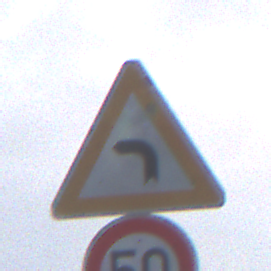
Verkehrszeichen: KurveLinks
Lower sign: Geschwindigkeit50
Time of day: SunriseSunset
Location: Outdoor (Nature)
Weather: Overcast
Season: NotSpecified
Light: Natural